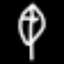
Label: leaf